Question: I am confused about why '''el''' is undefined here, and $el is defined.

The background is en experiment with CoffeeScript as follows:
How can I render the view in this case?
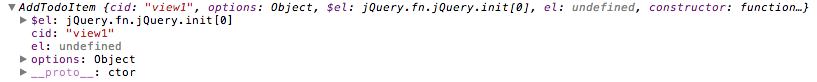
Answer: Try rewriting the element declaration to 'el: '#main''
I think that should work well for you.
By the way, according to your console log the jQuery element ($el) is empty as well. You must be declaring the view before the markup has been fully loaded. By giving 'el' the selector for the elements you make sure it will be fetched only when the document is ready (loaded).